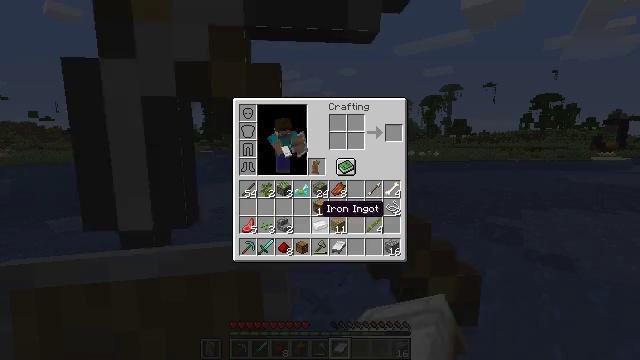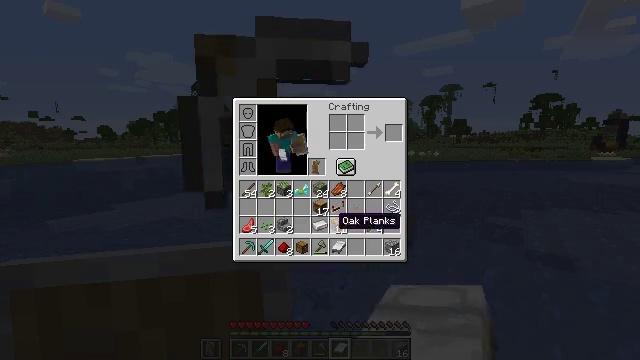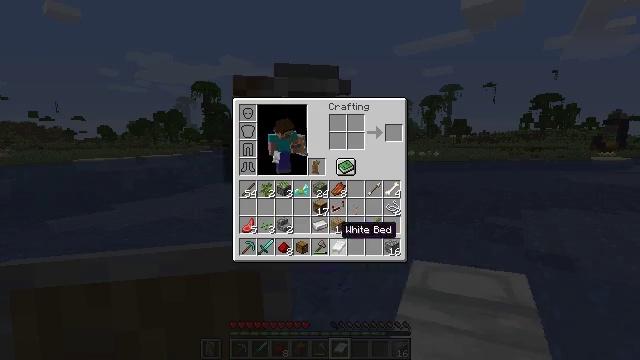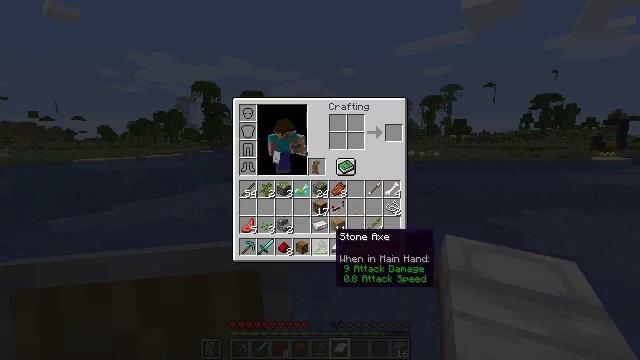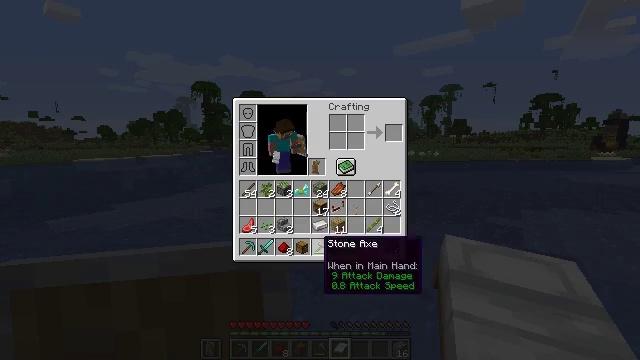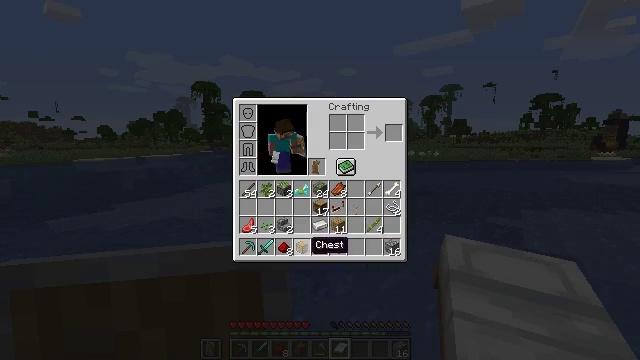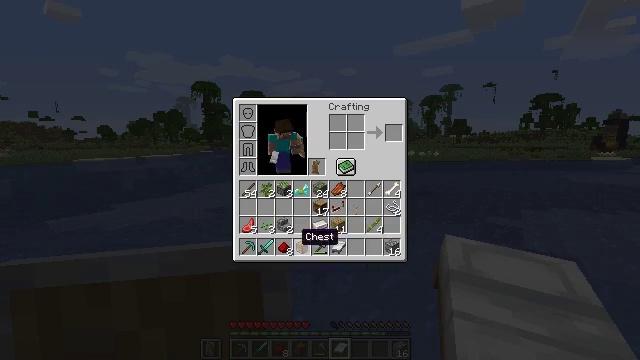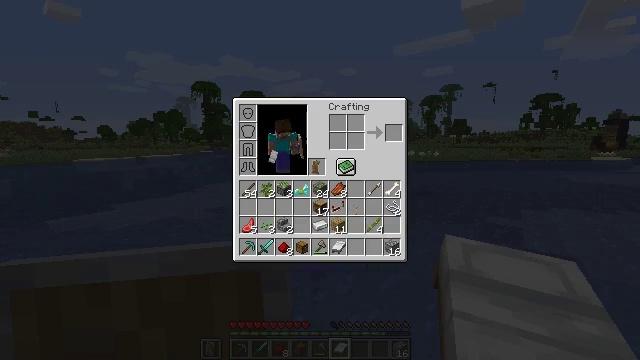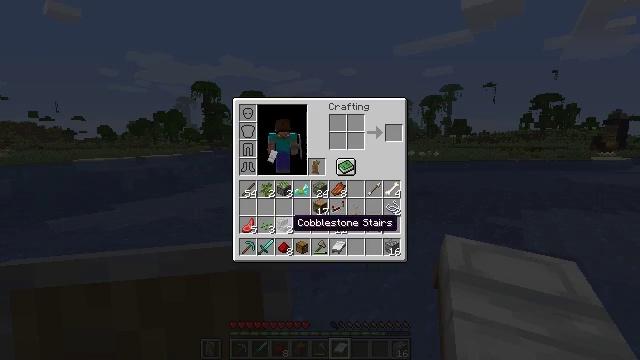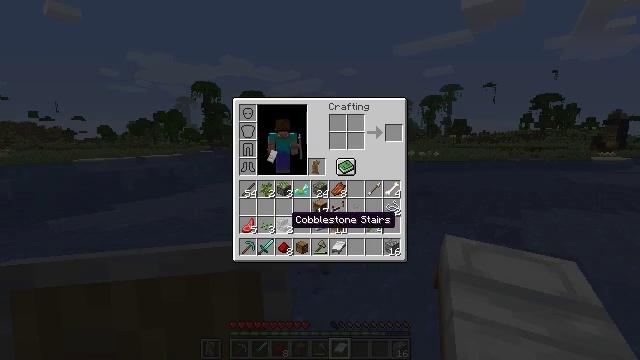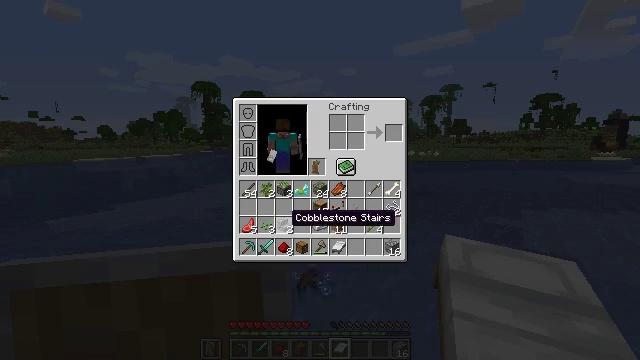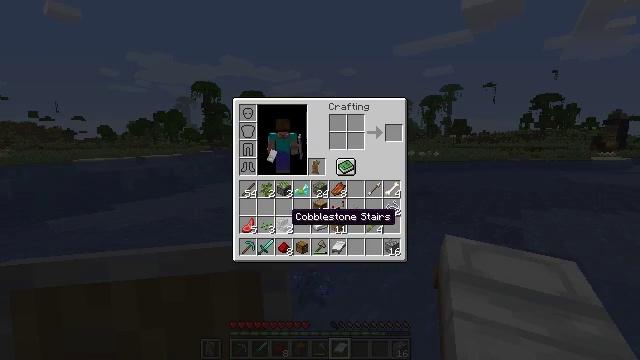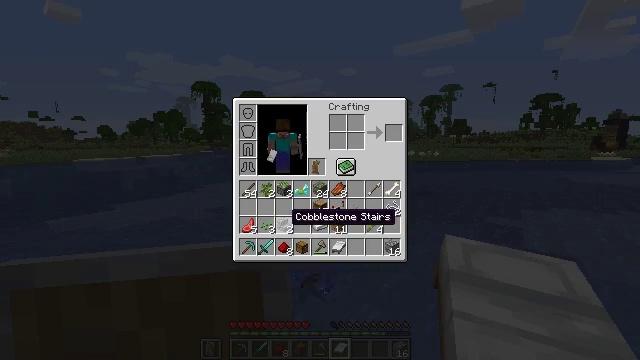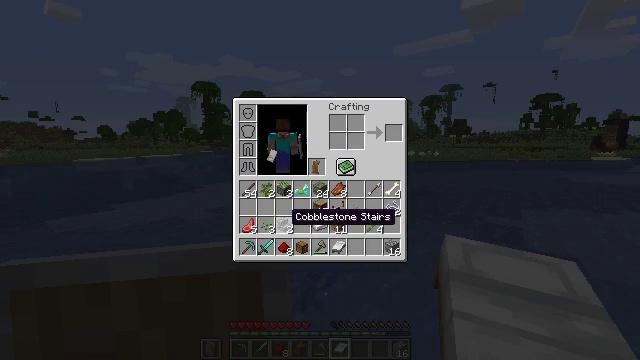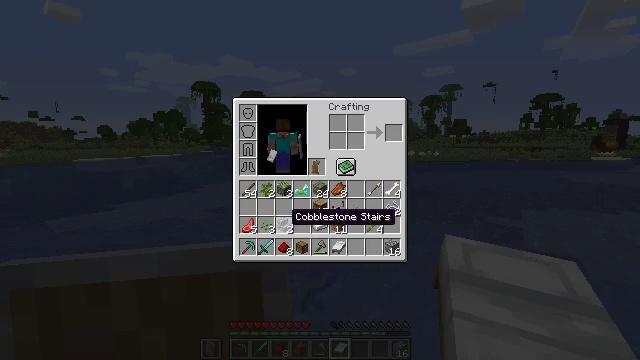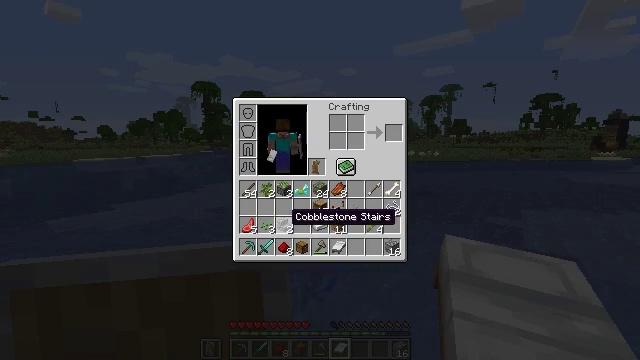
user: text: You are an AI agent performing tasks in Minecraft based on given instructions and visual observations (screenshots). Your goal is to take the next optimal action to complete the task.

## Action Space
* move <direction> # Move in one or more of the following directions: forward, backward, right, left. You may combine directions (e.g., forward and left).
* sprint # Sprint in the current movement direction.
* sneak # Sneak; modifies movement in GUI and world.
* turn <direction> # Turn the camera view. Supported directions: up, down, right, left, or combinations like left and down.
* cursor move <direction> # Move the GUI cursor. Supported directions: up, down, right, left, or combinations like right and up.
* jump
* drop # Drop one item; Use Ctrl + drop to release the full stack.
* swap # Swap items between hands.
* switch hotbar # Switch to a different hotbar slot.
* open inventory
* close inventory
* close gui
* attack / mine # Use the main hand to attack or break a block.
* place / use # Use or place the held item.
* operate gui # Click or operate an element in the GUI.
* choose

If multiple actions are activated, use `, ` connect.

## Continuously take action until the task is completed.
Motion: motion action
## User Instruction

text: Remove a cobblestone stairs from the inventory.
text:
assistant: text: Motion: sprint, cursor move right and down, open gui
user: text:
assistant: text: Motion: sprint, cursor move down
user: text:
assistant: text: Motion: sprint
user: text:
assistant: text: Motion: sprint, cursor move left and down
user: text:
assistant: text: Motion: sprint, cursor move left
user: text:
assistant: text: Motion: sprint, cursor move left and up
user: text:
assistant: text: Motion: sprint, cursor move up
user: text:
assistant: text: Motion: sprint
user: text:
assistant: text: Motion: sprint
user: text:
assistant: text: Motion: sprint
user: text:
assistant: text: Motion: sprint
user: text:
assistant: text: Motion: sprint
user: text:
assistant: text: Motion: sprint
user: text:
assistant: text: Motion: sprint
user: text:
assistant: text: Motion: sprint
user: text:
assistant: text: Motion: sprint
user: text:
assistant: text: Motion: sprint
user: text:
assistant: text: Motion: sprint
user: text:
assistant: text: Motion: sprint, drop
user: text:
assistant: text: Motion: sprint, drop
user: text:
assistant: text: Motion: sprint
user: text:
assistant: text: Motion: sprint, cursor move left
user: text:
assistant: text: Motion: sprint
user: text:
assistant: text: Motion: sprint